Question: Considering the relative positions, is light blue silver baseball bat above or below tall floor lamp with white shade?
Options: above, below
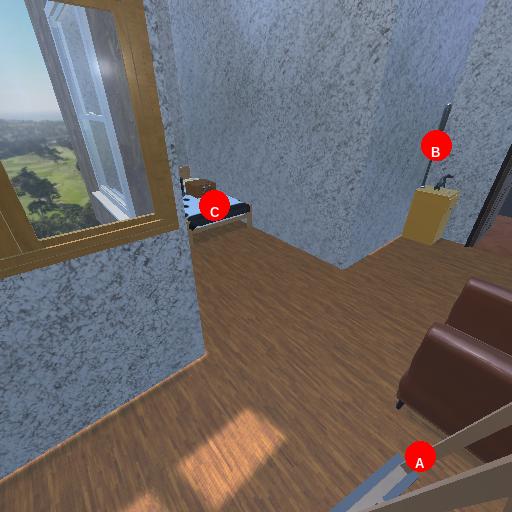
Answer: above